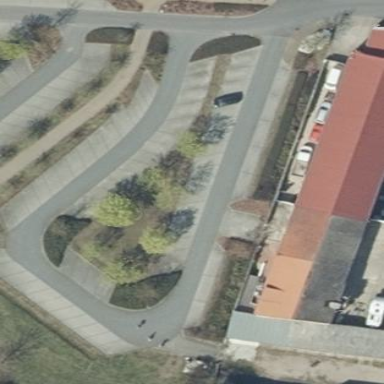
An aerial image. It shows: Park and ride parking facility with surface parking.